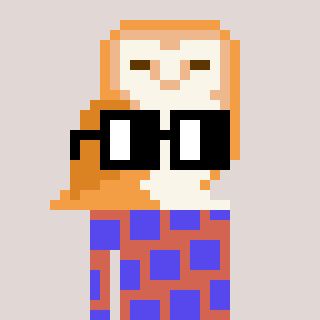
a pixel art character with square black glasses, a owl-shaped head and a peachy-colored body on a warm background